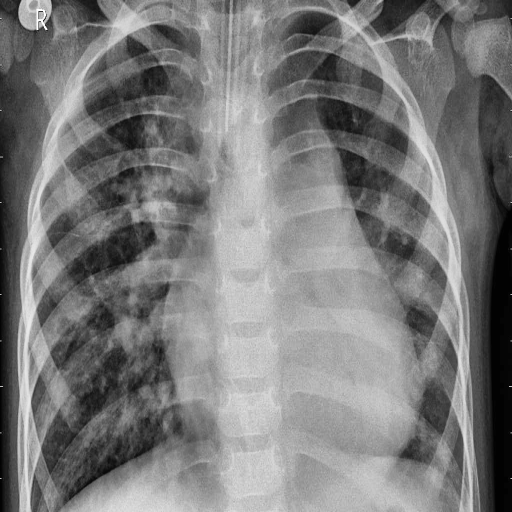
Finding: PNEUMONIA